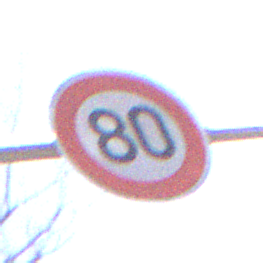
Verkehrszeichen: Geschwindigkeit80
Umgebung: Outdoor, Nature
Tageszeit: Midday
Wetter: Clear
Licht: Natural
Jahreszeit: NotSpecified
Kontrast: HighContrast